Question: Im Stuck in a situation where i need to get the Bounds and the Change Bounds so i could add and Remove the Marker information on my Added List below my Google Map
Same with the Zoom change, i need to add because im using Marker Manager
I need some help on how to implement this kind because im new to Google Maps
Here's my Codes
'''
<script type="text/javascript">
var geocoder;
var map;
var placesList;
function initialize() {
var minZoomLevel = 4;
var zooms = 7;
geocoder = new google.maps.Geocoder();
map = new google.maps.Map(document.getElementById('map'), {
zoom: minZoomLevel,
center: new google.maps.LatLng(38.50, -90.50),
mapTypeId: google.maps.MapTypeId.ROADMAP
});
// Bounds for North America
var strictBounds = new google.maps.LatLngBounds(
new google.maps.LatLng(15.70, -160.50),
new google.maps.LatLng(68.85, -55.90)
);
// Listen for the dragend event
google.maps.event.addListener(map, 'dragend', function () {
if (strictBounds.contains(map.getCenter())) return;
// We're out of bounds - Move the map back within the bounds
var c = map.getCenter(),
x = c.lng(),
y = c.lat(),
maxX = strictBounds.getNorthEast().lng(),
maxY = strictBounds.getNorthEast().lat(),
minX = strictBounds.getSouthWest().lng(),
minY = strictBounds.getSouthWest().lat();
if (x < minX) x = minX;
if (x > maxX) x = maxX;
if (y < minY) y = minY;
if (y > maxY) y = maxY;
map.setCenter(new google.maps.LatLng(y, x));
});
// Limit the zoom level
google.maps.event.addListener(map, 'zoom_changed', function () {
if (map.getZoom() < minZoomLevel) map.setZoom(minZoomLevel);
});
placesList = document.getElementById('places');
}
var iconBase = 'https://maps.google.com/mapfiles/kml/shapes/';
function codeAddress() {
var infowindow = new google.maps.InfoWindow();
$.getJSON('/Dashboard/LoadWorkerList', function (address) {
$.each(address, function () {
var currVal = this["AddressLine1"];
geocoder.geocode({ 'address': currVal }, function (results, status) {
if (status == google.maps.GeocoderStatus.OK) {
var marker = new google.maps.Marker({
map: map,
icon: iconBase + 'man.png',
position: results[0].geometry.location,
title: currVal
})
placesList.innerHTML += '<li>' + currVal + '</li>';
google.maps.event.addListener(marker, 'click', (function (marker, i) {
return function () {
infowindow.setContent(currVal);
infowindow.open(map, marker);
}
})(marker, currVal));
address.push(marker);
}
else if (status == google.maps.GeocoderStatus.OVER_QUERY_LIMIT) {
setTimeout(codeAddress, 2000);
}
else {
alert("Geocode was not successful for the following reason: " + status);
}
});
});
});
return false;
}
window.onload = function () {
initialize();
codeAddress();
}
'''
Heres the Screenshot

Found a List <URL>
I want to Make the List that is inside the Google Maps
Thanks in Advance :D
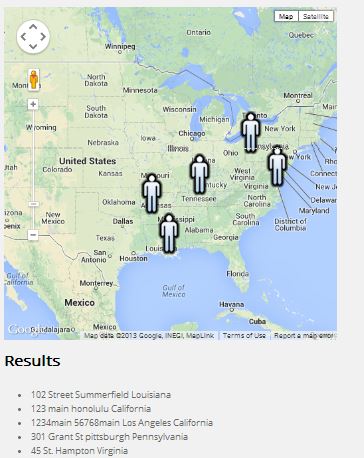
Answer: Store the location as a property of the '<li>'-elements:
'''
$('#places').append($('<li/>')
.text(currVal)
.data('location',results[0].geometry.location));
'''
...then you later be able to iterate over the '<li/>'-elements and use 'LatLngBounds.contains()' to check if the bounds contain the location(and hide the '<li>' when it doesn't)
Example:
'''
google.maps.event.addListener(map,'bounds_changed',function(){
$('#places li').css('display', function(){
return (map.getBounds().contains($(this).data('location')))
? ''
: 'none';
});
});
'''
Note: at the end of the '$.getJSON'-callback you should trigger the 'bounds_changed'-event to apply the filtering of the list:
'''
google.maps.event.trigger(map,'bounds_changed');
'''
(or apply the filtering directly by setting the display of the elements when you create them)